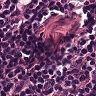
Metastatic tissue present: no